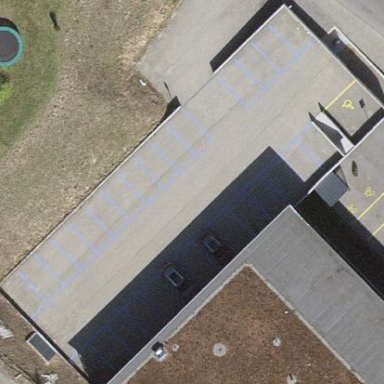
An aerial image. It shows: Rooftop parking area.